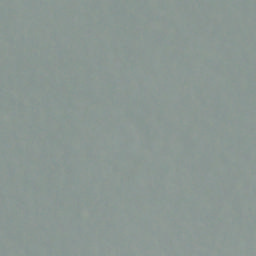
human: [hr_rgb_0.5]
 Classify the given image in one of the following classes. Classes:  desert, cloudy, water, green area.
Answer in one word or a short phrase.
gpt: cloudy